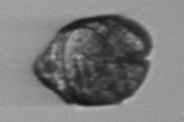
Label: Margalefidinium